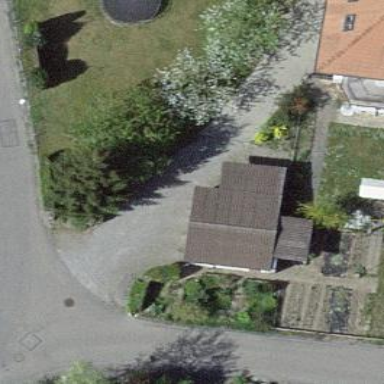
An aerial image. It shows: Garage building.